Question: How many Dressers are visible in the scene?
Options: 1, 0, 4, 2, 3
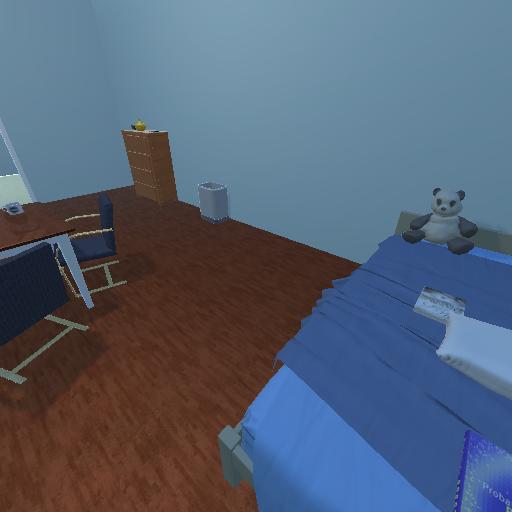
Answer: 1